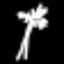
Label: palm tree